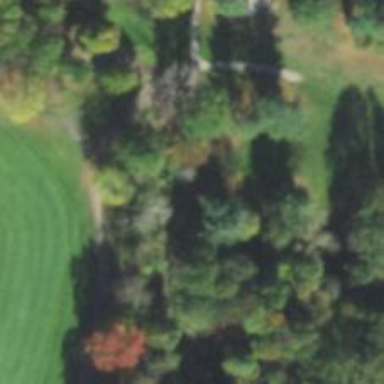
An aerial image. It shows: Pathway for golfing.